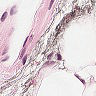
Metastatic tissue present: no